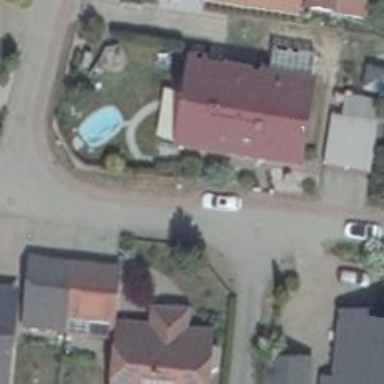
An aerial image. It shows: Asphalt road in residential area.